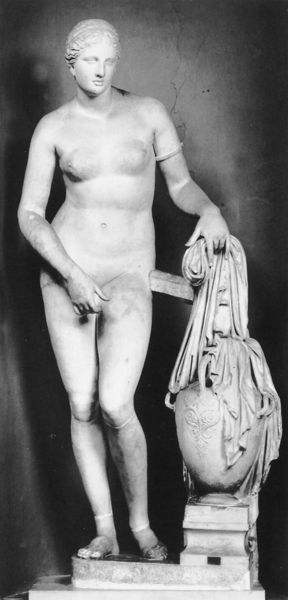
Titel: Knidische Aphrodite
Künstler: Praxiteles
Institution: Rom, Musei Vaticani
Schlagwörter: akt, hand, nackt, schatten, umhang, weiß, brust, frau, licht, marmor, mund, nase, schwarz, blick, tuch, arm, arme, falten, sockel, stein, gewand, haare, stehend, stoff, locken, amphore, henkel, krug, skulptur, statue, vase, brüste, haarband, nabel, sandalen, bauch, kontrapost, nackte, bauchnabel, scham, foto, stütze, antike, schwarzweiss, göttin, armband, armreif, sandale, antik, reif, venus, spielbein, standbein, klassisch, ausgezogen, venus pudica, angewinkeltes bein, earmband